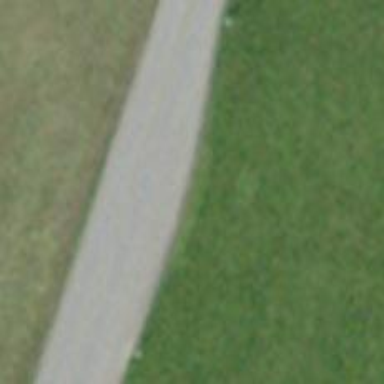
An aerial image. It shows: Passing place on the road.